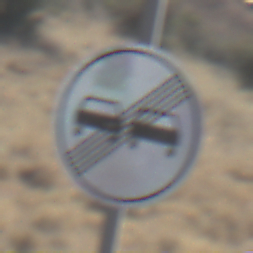
Verkehrszeichen: EndeUeberholverbot
Umgebung: Outdoor, Nature
Tageszeit: Midday
Wetter: Clear
Licht: Natural
Jahreszeit: NotSpecified
Kontrast: HighContrast